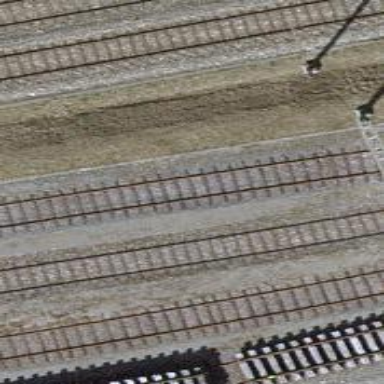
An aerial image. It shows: Rail yard with electrified contact lines for the trains.